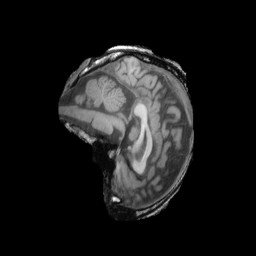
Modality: T1w
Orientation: sagittal
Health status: ill
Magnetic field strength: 3 T